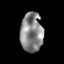
Tissue: lung
Cell type: Epithelial cells
Senescence score: 0.1755
Nuclear area (px): 867
Mean DAPI intensity: 135.689